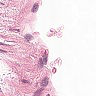
Metastatic tissue present: no